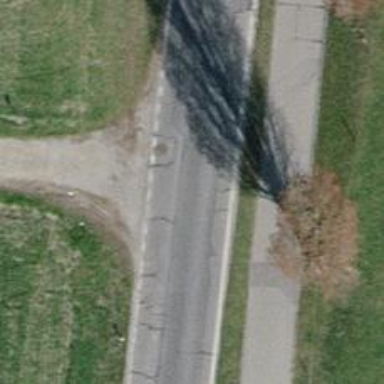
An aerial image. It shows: Track road with grade3 tracktype.